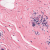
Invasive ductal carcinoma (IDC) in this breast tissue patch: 0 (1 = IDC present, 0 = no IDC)